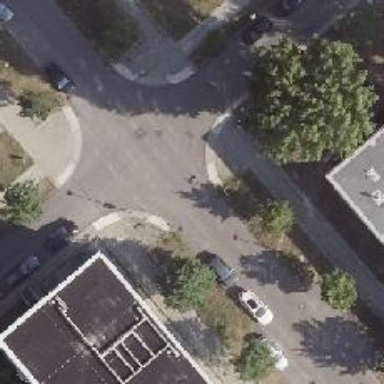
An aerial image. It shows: Unclassified asphalt road with separate sidewalks on both sides. Parking is street-side and parallel to the road.